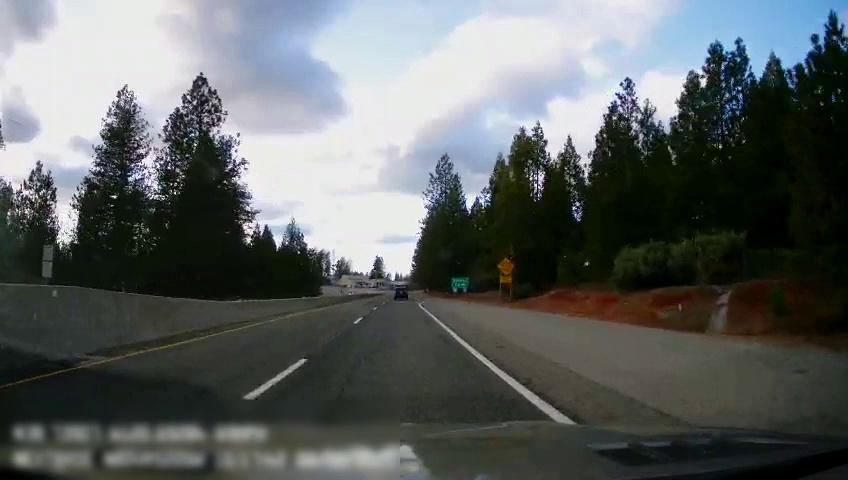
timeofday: Day
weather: Cloudy
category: Drivable Space
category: Vehicles | SUV
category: Lanes | Alternate Lane
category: Lanes | Current Lane
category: Lanes | Current Lane
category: Traffic | Signs
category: Traffic | Signs
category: Traffic | Signs